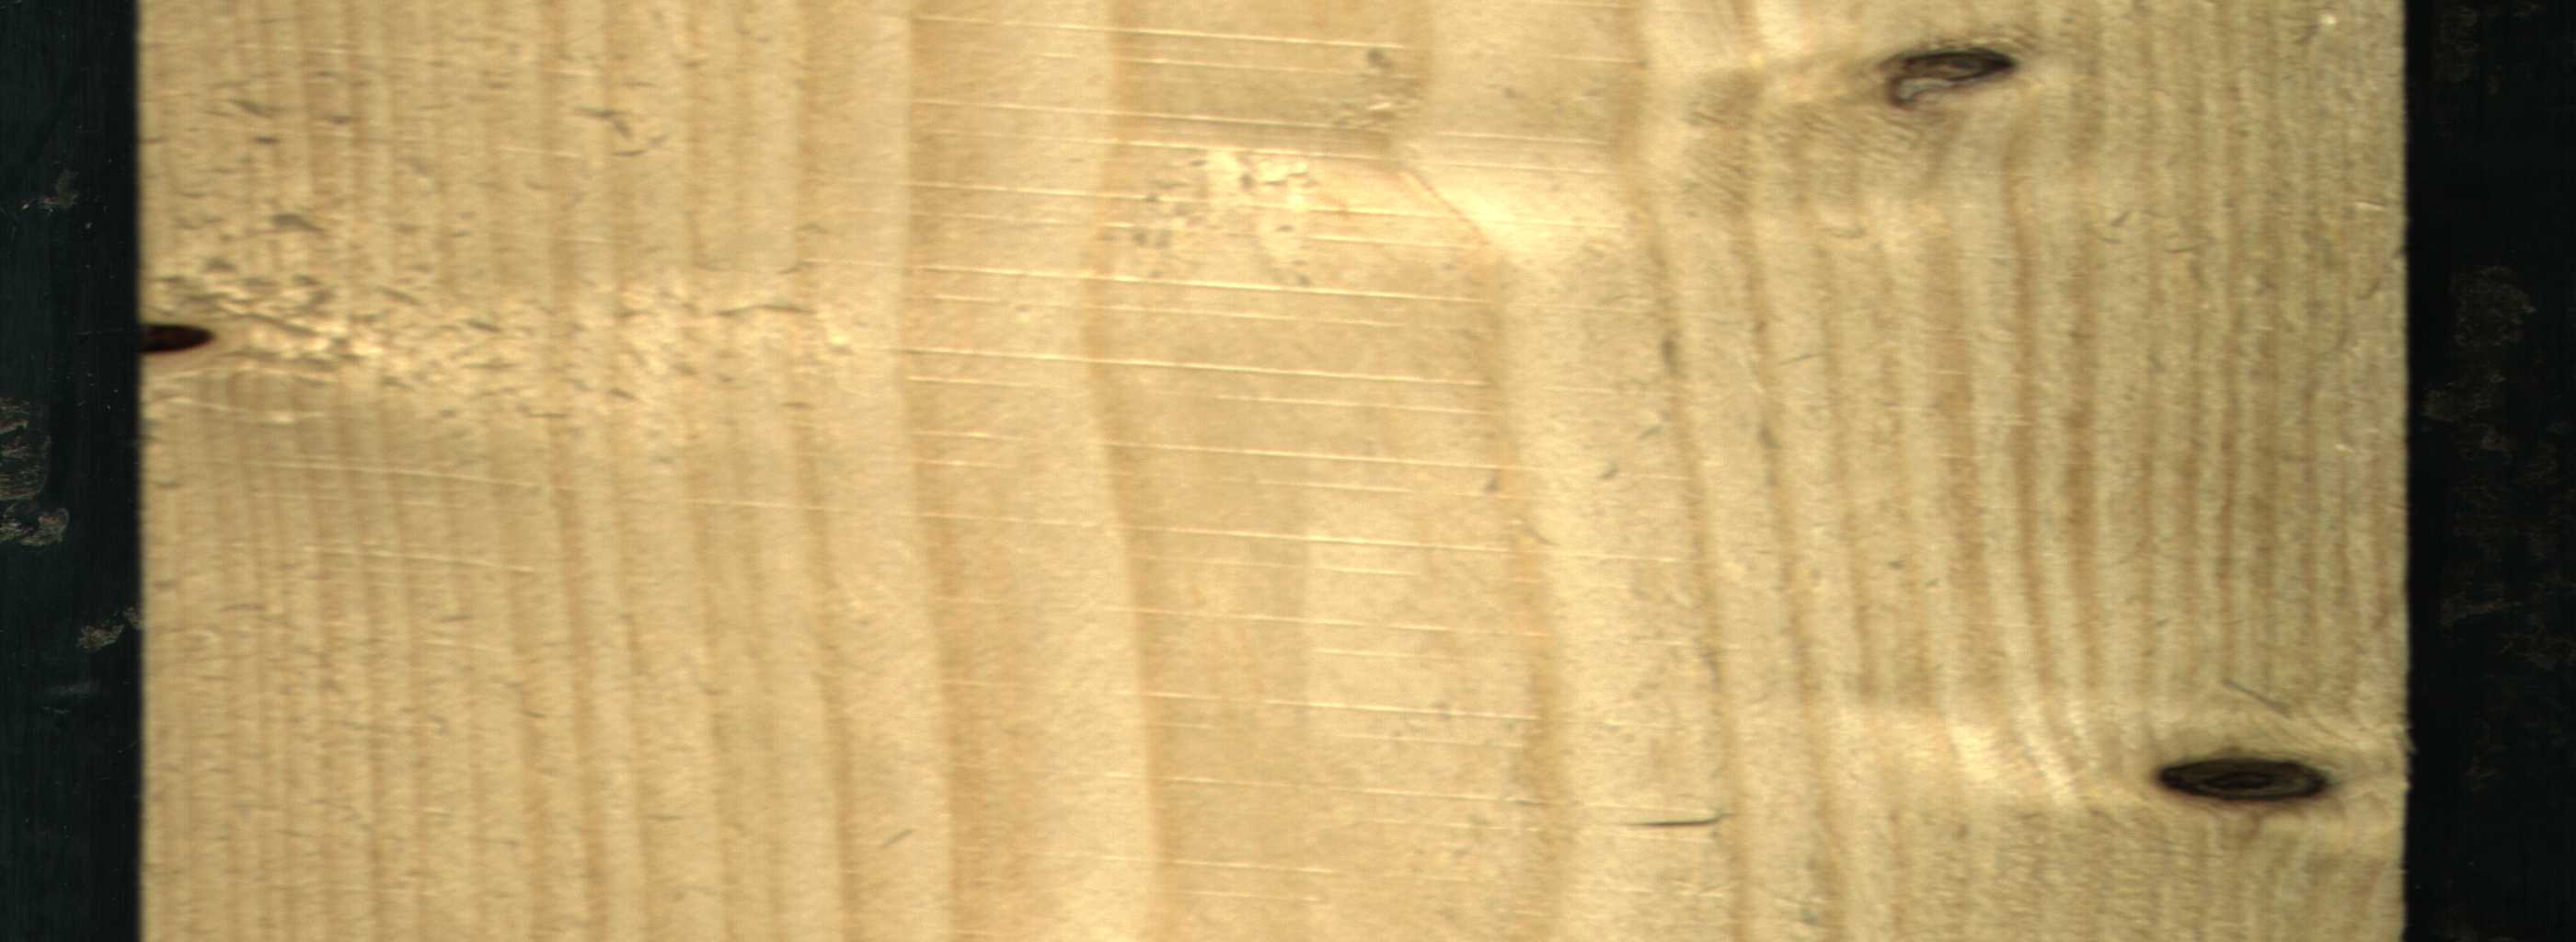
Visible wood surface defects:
Knot_missing
Dead_Knot
Dead_Knot